Chest X-ray:
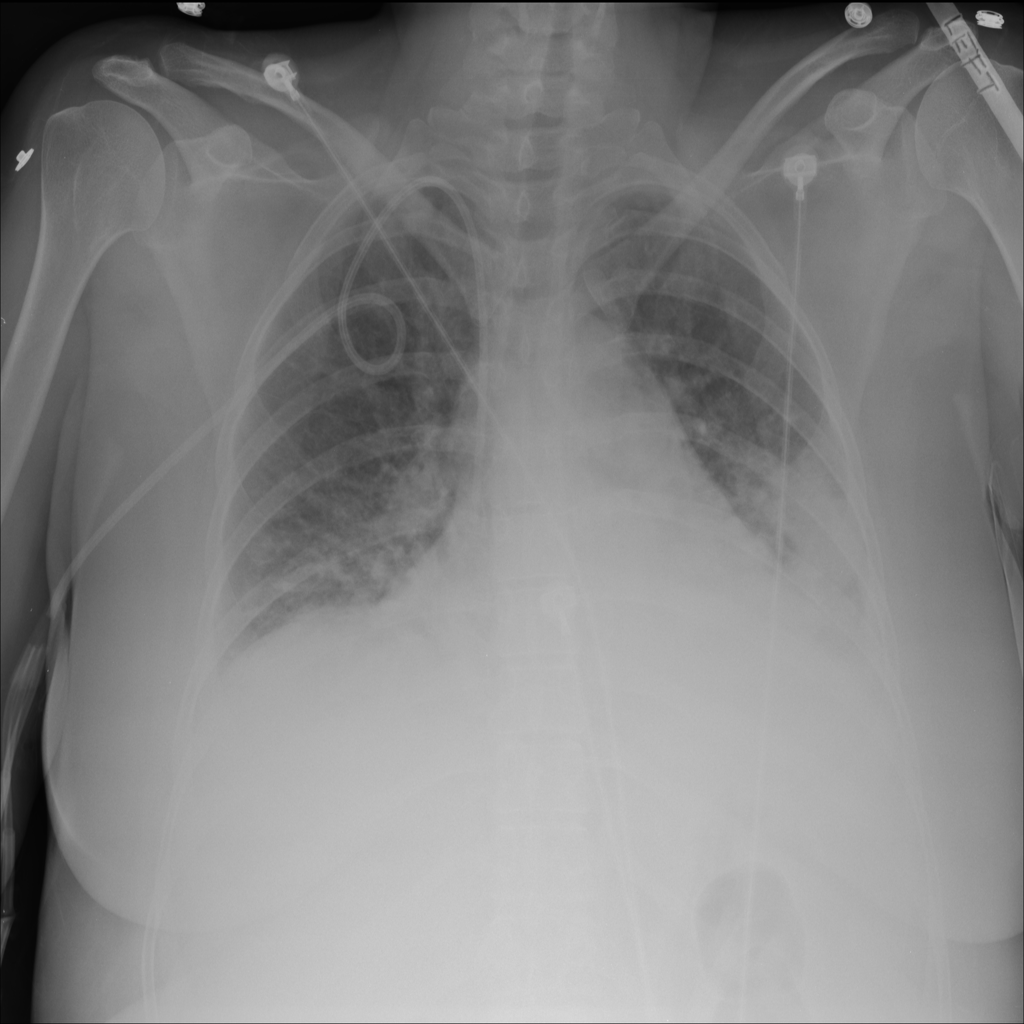
Findings: Effusion, Consolidation, Diffuse Nodule
No abnormal finding: no